Question: I'm still learning programming. I have problems with showing my data from firebase into a textview. My output is not showing the value from the database. This is my database from realtime <URL>
This is my java code:
'''
public class MainActivity extends AppCompatActivity {
TextView status,water,steam,inlet,outlet;
String istatus,iwater,isteam,iinlet,ioutlet;
@Override
protected void onCreate(Bundle savedInstanceState) {
super.onCreate(savedInstanceState);
setContentView(R.layout.activity_main);
// address the text
status = findViewById(R.id.a);
water = findViewById(R.id.b);
steam = findViewById(R.id.c);
inlet = findViewById(R.id.d);
outlet = findViewById(R.id.e);
final DatabaseReference ref =FirebaseDatabase.getInstance().getReference().child("ESP32_SADS");
ref.addValueEventListener(new ValueEventListener() {
@Override
public void onDataChange(@NonNull DataSnapshot dataSnapshot) {
status.setText(istatus);
water.setText(iwater);
steam.setText(isteam);
inlet.setText(iinlet);
outlet.setText(ioutlet);
istatus = dataSnapshot.child("Status").getValue().toString();
iwater = dataSnapshot.child("Water").getValue().toString();
isteam = dataSnapshot.child("Steam").getValue().toString();
iinlet = dataSnapshot.child("Inlet").getValue().toString();
ioutlet = dataSnapshot.child("Outlet").getValue().toString();
}
@Override
public void onCancelled(@NonNull DatabaseError databaseError) {
}
});
}
'''
My output looks like this:

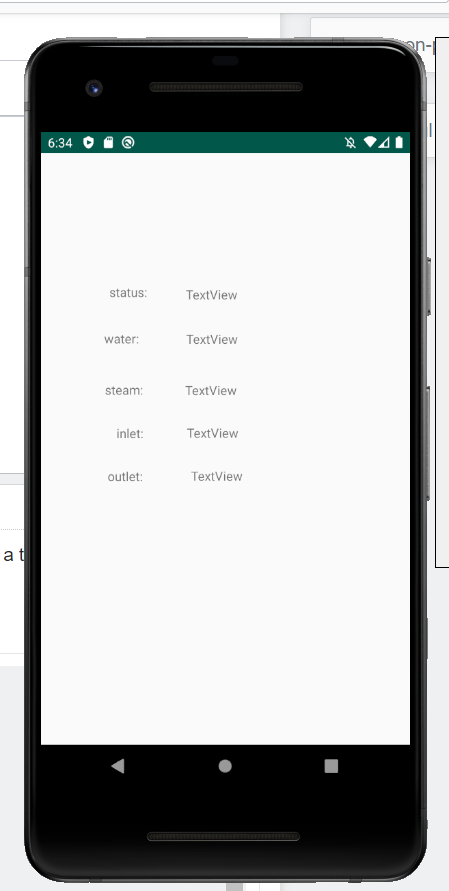
Answer: just do it get value from db and then set it in your textView
'''
public class MainActivity extends AppCompatActivity {
TextView status,water,steam,inlet,outlet;
String istatus,iwater,isteam,iinlet,ioutlet;
@Override
protected void onCreate(Bundle savedInstanceState) {
super.onCreate(savedInstanceState);
setContentView(R.layout.activity_main);
// address the text
status = findViewById(R.id.a);
water = findViewById(R.id.b);
steam = findViewById(R.id.c);
inlet = findViewById(R.id.d);
outlet = findViewById(R.id.e);
final DatabaseReference ref
=FirebaseDatabase.getInstance().getReference().child("ESP32_SADS");
ref.addValueEventListener(new ValueEventListener() {
@Override
public void onDataChange(@NonNull DataSnapshot dataSnapshot) {
// your variables become have value then put it to your text
istatus = dataSnapshot.child("Status").getValue().toString();
iwater = dataSnapshot.child("Water").getValue().toString();
isteam = dataSnapshot.child("Steam").getValue().toString();
iinlet = dataSnapshot.child("Inlet").getValue().toString();
ioutlet = dataSnapshot.child("Outlet").getValue().toString();
// set values in textViews
status.setText(istatus);
water.setText(iwater);
steam.setText(isteam);
inlet.setText(iinlet);
outlet.setText(ioutlet);
}
@Override
public void onCancelled(@NonNull DatabaseError databaseError) {
}
});
}
'''
wrong part in your code , you write first before read